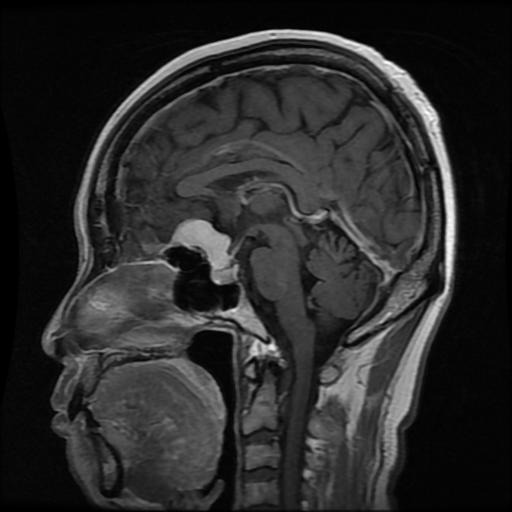
Label: meningioma